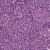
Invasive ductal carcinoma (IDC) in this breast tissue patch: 1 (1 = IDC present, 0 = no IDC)